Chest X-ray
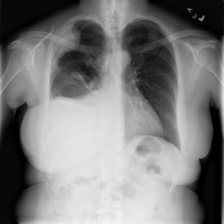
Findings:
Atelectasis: negative
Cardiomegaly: negative
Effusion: positive
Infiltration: negative
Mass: positive
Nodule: negative
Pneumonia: negative
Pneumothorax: negative
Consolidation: positive
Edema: negative
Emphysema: negative
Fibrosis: negative
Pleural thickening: positive
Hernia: negative